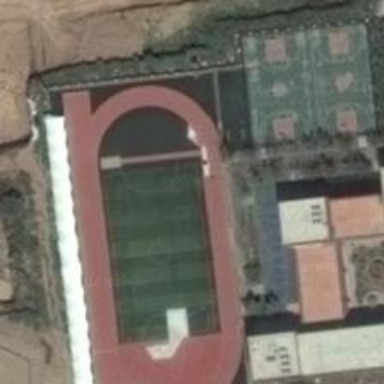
The open space which is under construction surround this field .